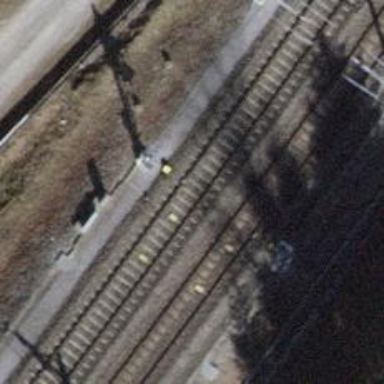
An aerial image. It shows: Railway signal.